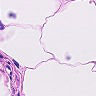
Metastatic tissue present: no